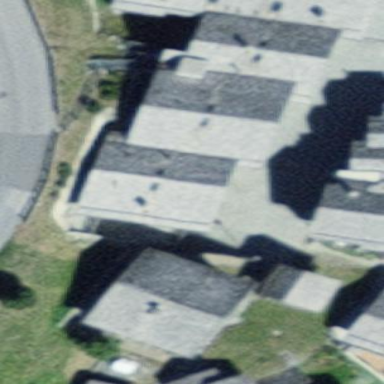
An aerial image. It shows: Building with tile roof.